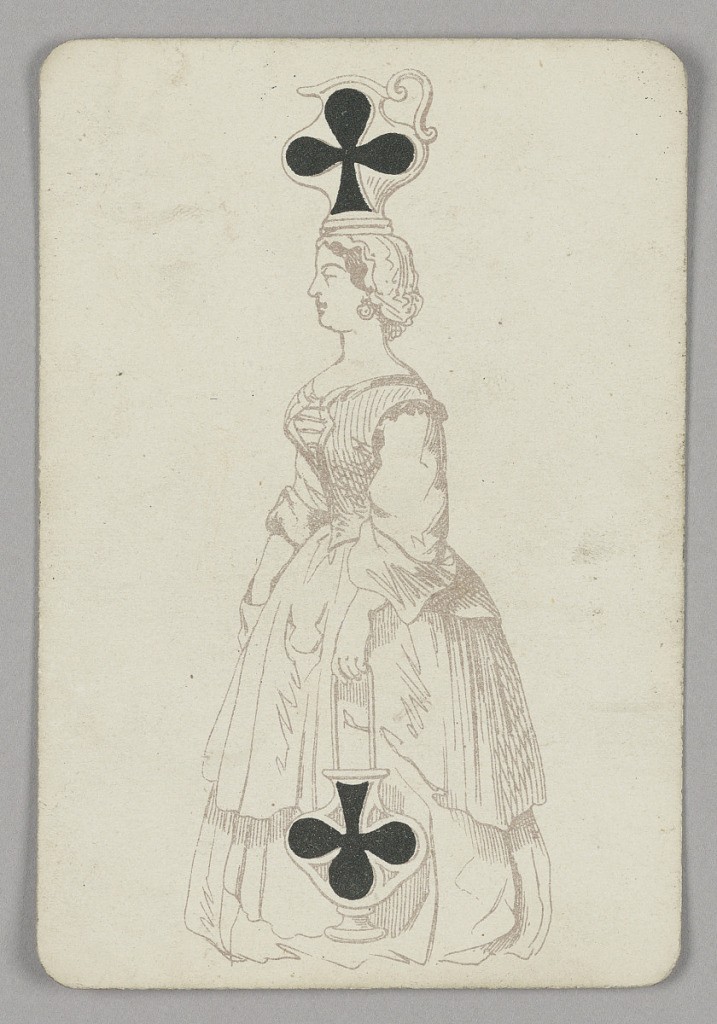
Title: Two of Clubs
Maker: E. Le Tellier, French, active late 19th century
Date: late 19th century
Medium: Lithograph on paper
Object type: Playing card
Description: Two of Clubs playing card from a pack of transformation playing cards. A female figure depicted in outline, shown in profile, facing left. She balances a large pitcher on her head, which is decorated with a black club. She holds another vase in her left hand, adorned with an upside down club.